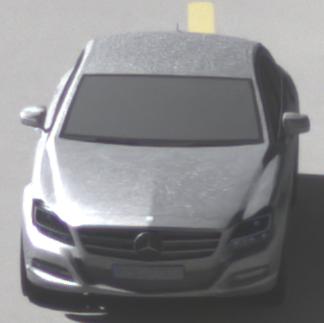
Make: Mercedes-Benz
Model: CLS Coupé 350
Detailed model: CLS-Class (218) Coupé
Model produced from: 2011/01
Model produced until: 2014/07
Doors: 4
Color: white
Road condition: dry road
Daytime: midday
Contrast: high contrast